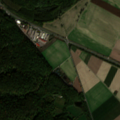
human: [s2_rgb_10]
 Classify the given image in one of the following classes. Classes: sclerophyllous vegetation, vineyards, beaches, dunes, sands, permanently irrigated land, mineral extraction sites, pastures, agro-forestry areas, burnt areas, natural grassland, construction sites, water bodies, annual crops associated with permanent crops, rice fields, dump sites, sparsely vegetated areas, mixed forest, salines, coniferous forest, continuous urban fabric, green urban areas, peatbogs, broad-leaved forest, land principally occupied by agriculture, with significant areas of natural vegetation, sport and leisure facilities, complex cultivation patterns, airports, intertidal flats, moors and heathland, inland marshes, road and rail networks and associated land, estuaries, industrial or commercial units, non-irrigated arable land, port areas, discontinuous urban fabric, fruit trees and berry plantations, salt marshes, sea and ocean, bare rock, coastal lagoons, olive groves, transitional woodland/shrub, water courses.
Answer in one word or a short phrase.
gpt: discontinuous urban fabric, non-irrigated arable land, broad-leaved forest